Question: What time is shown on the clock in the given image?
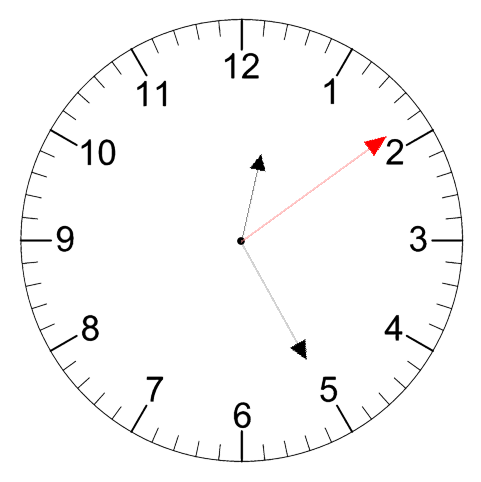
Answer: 12:25:09